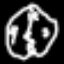
Label: clock